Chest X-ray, PA view. Patient: 21 years old, sex F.
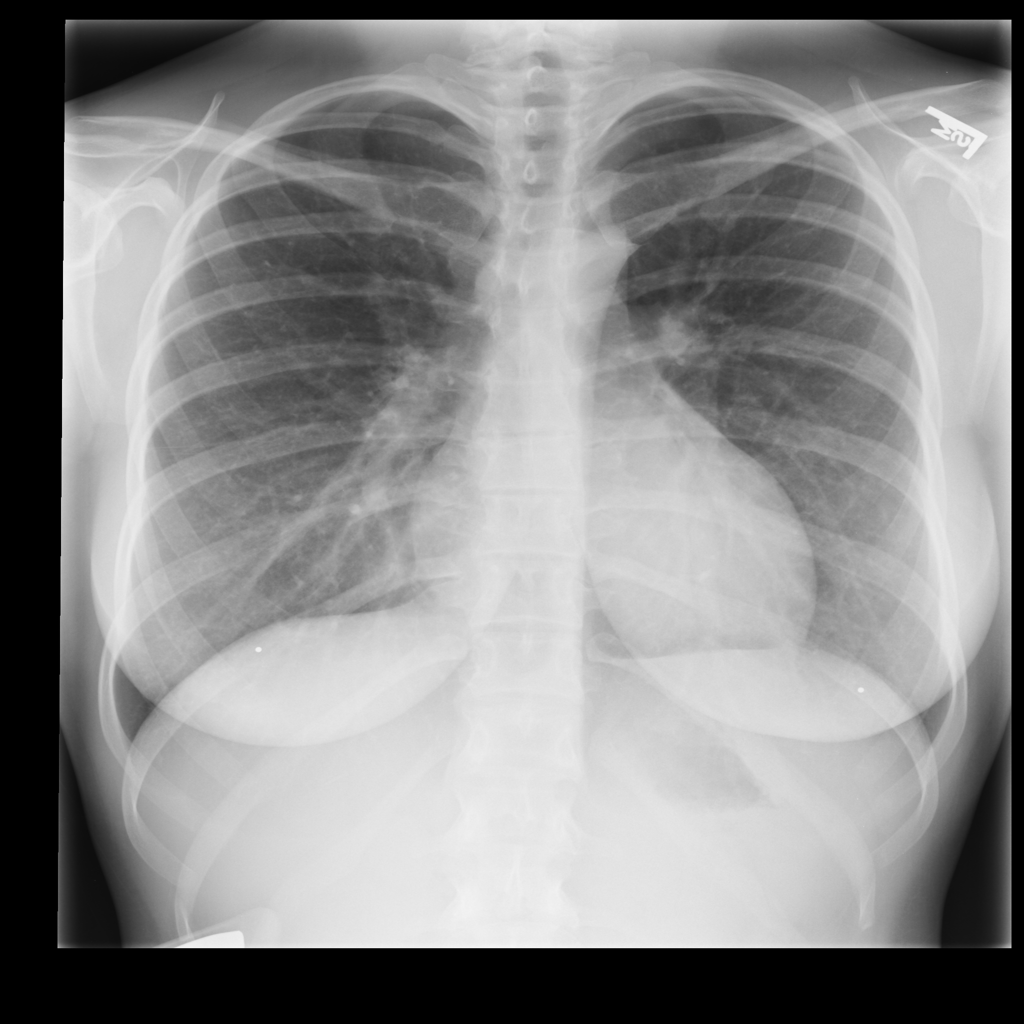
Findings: No Finding